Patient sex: M
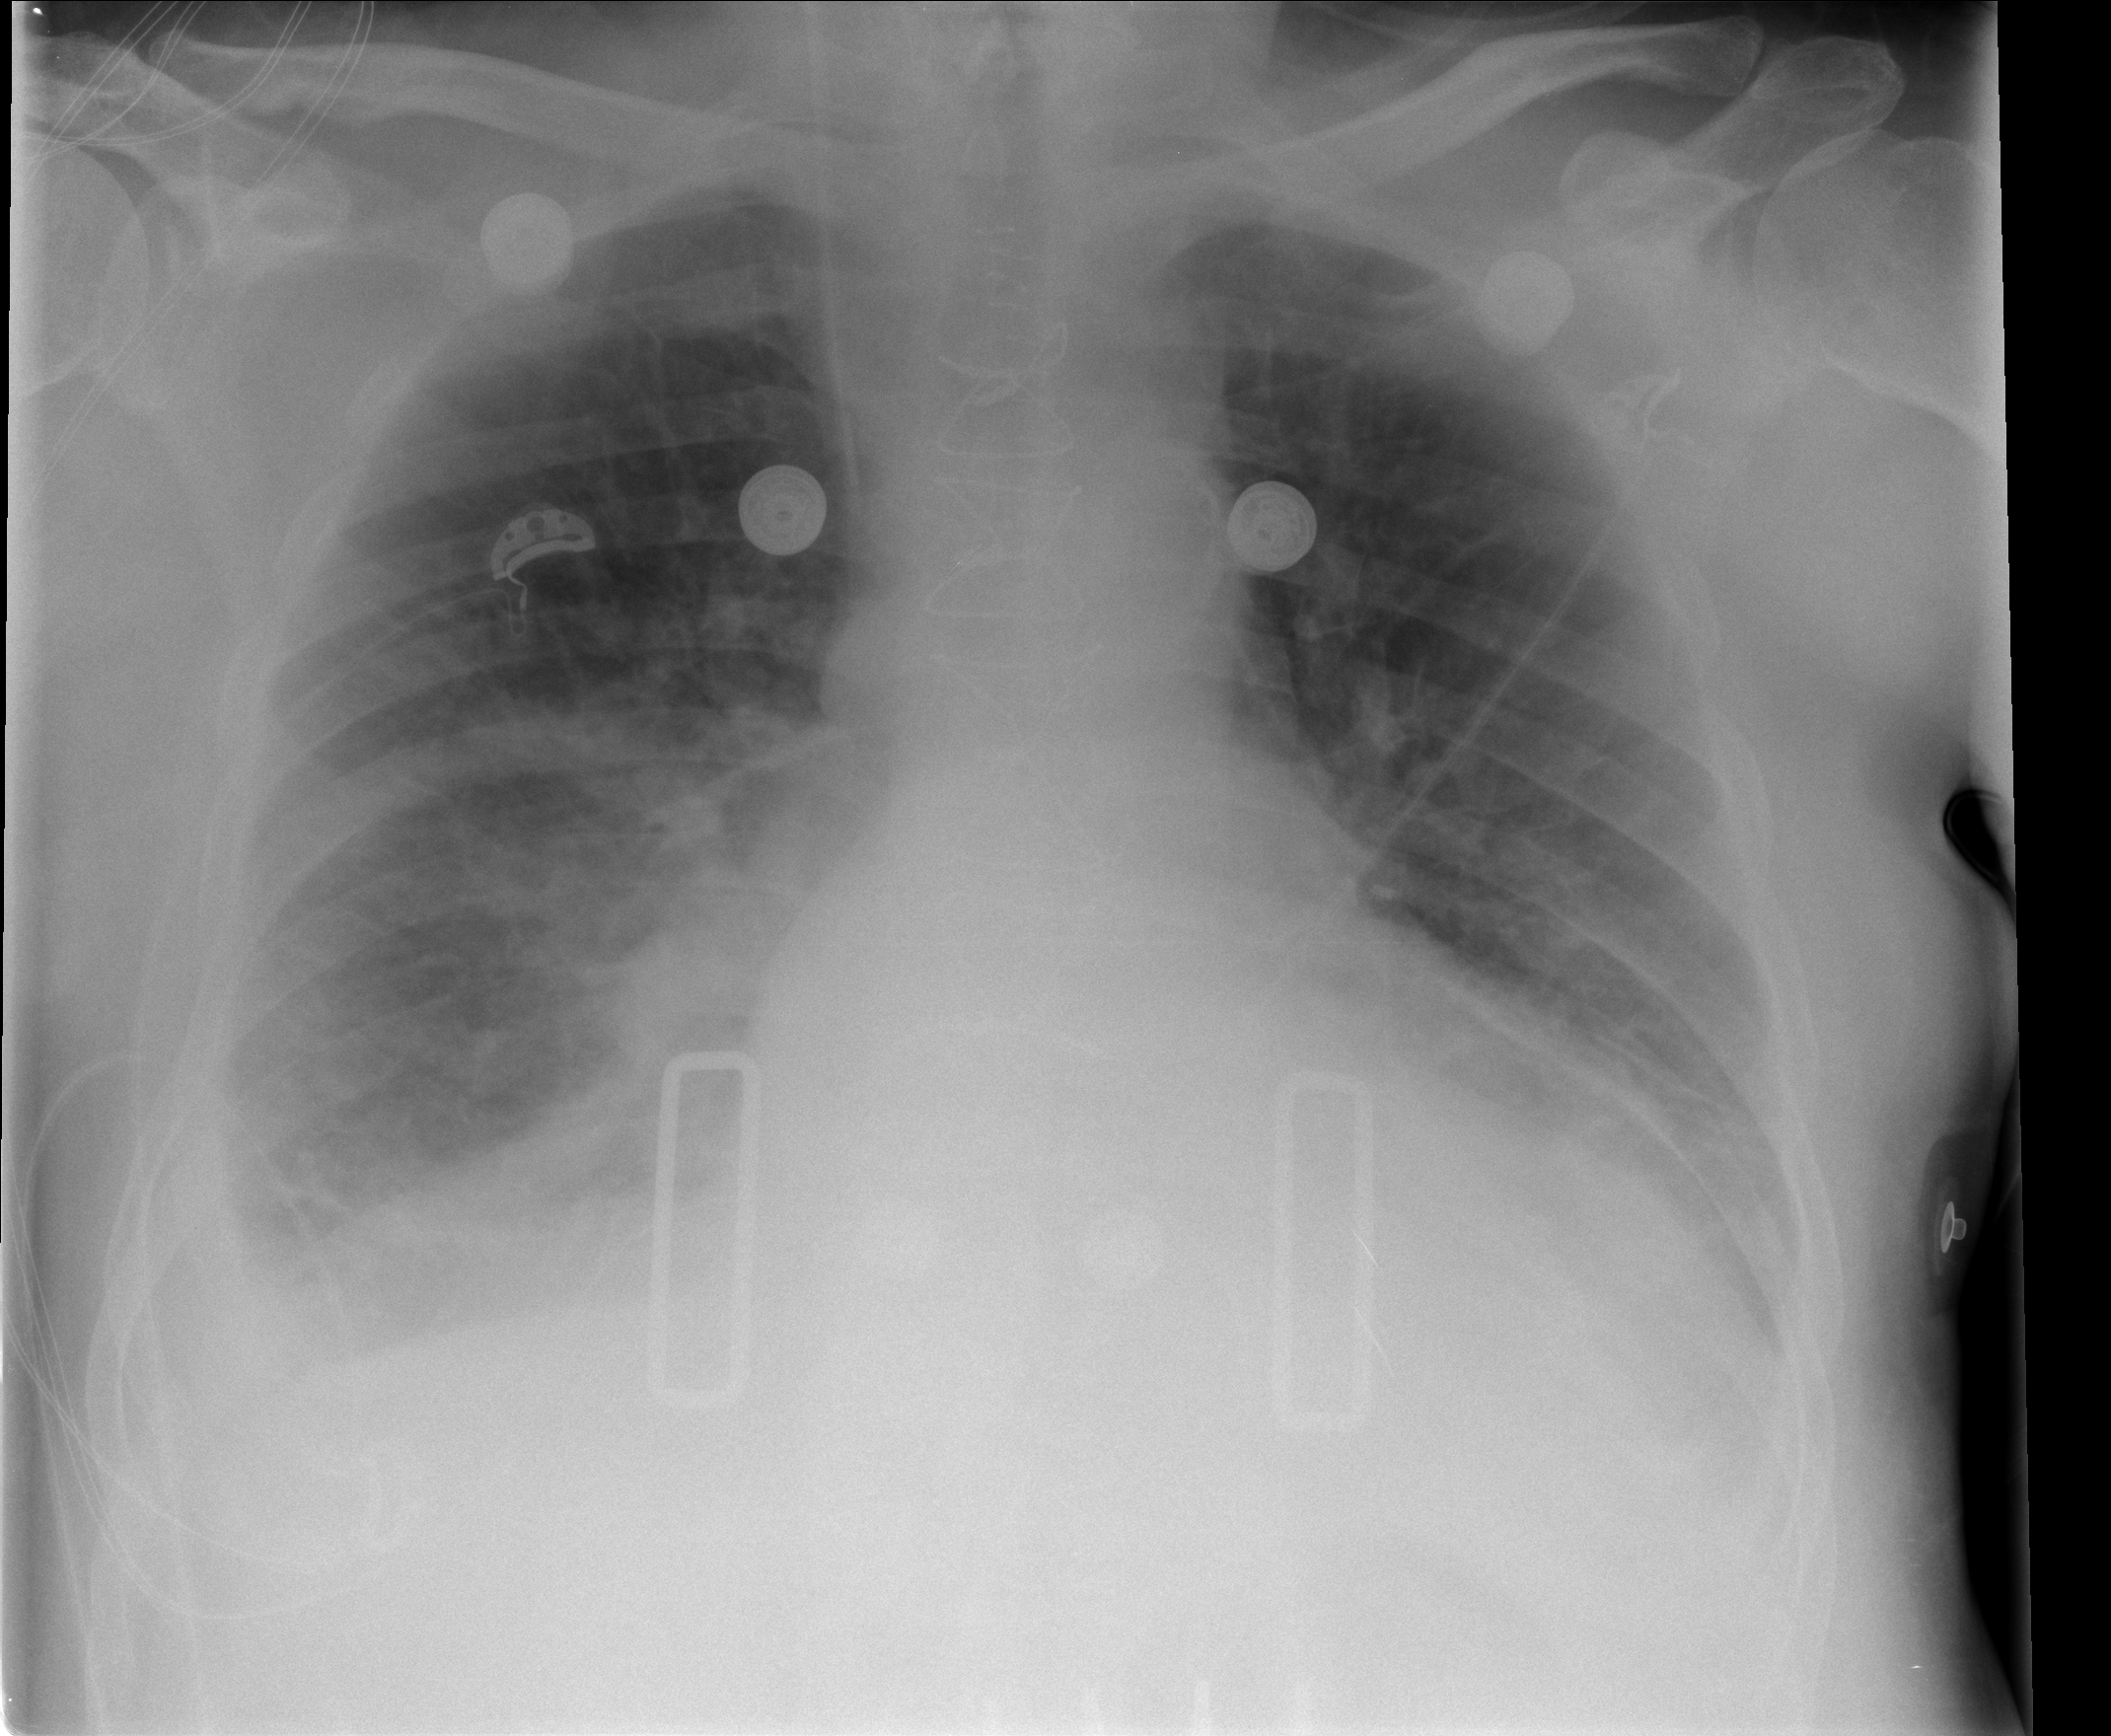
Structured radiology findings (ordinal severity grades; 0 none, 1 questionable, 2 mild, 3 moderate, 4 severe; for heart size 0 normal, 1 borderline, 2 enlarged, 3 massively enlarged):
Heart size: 2
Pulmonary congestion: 2
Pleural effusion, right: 2
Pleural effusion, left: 2
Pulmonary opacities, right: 1
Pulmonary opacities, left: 0
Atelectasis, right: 2
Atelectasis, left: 2